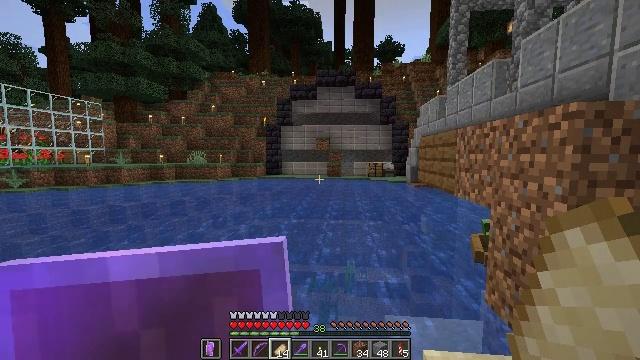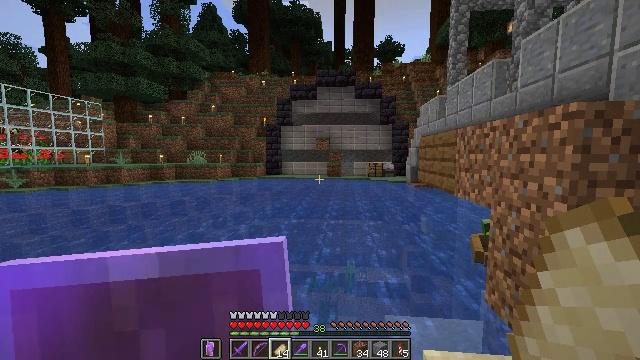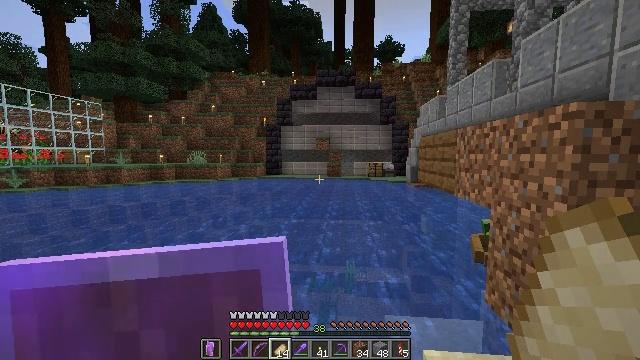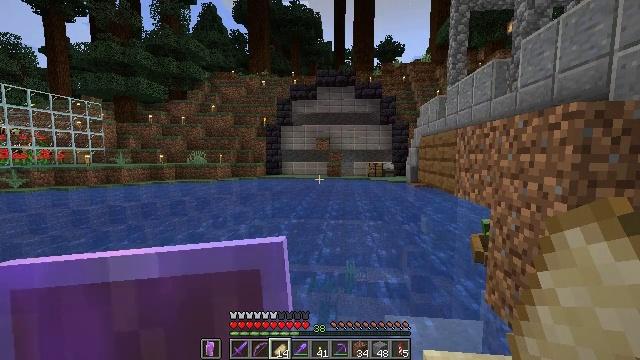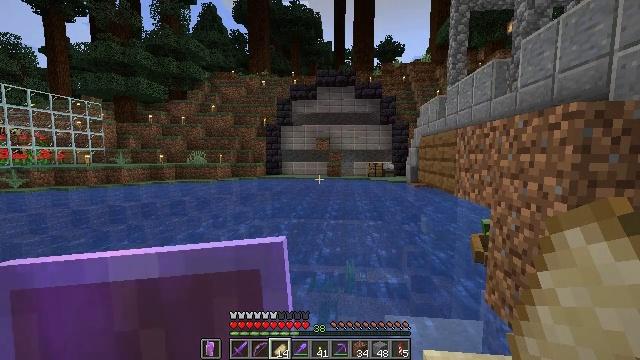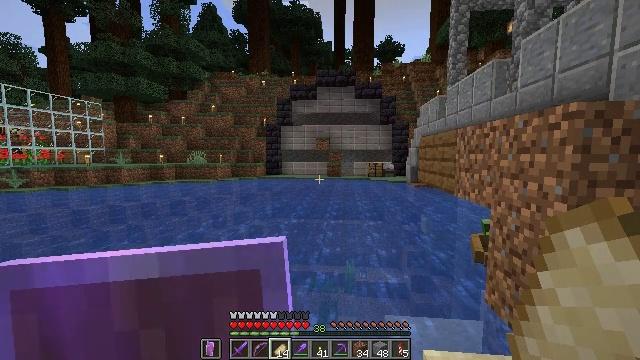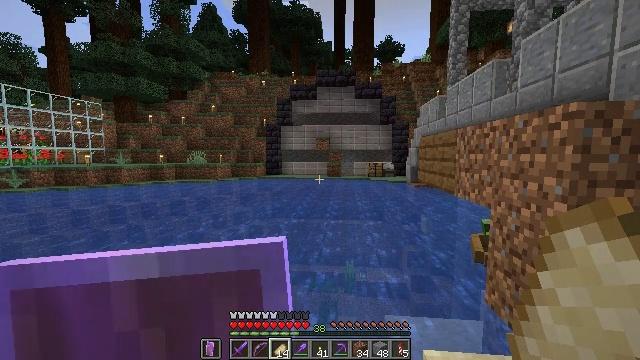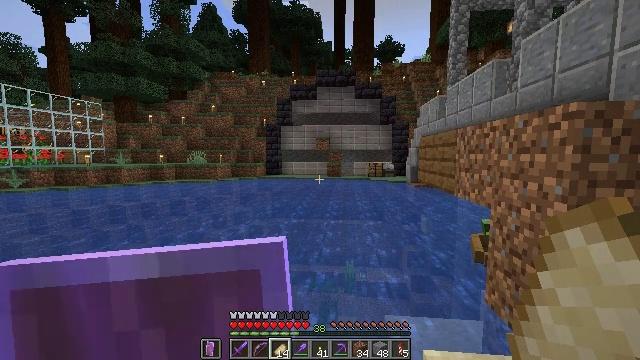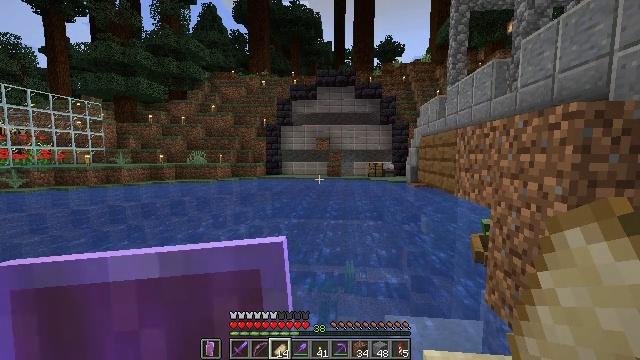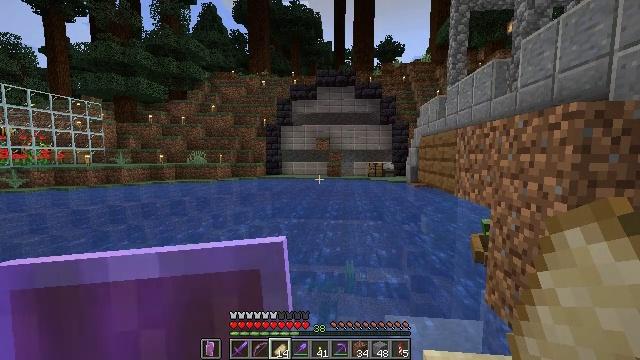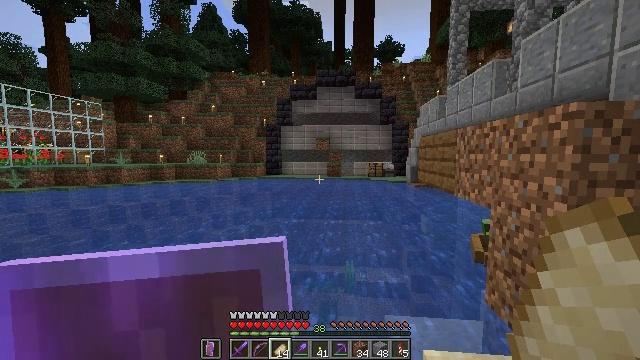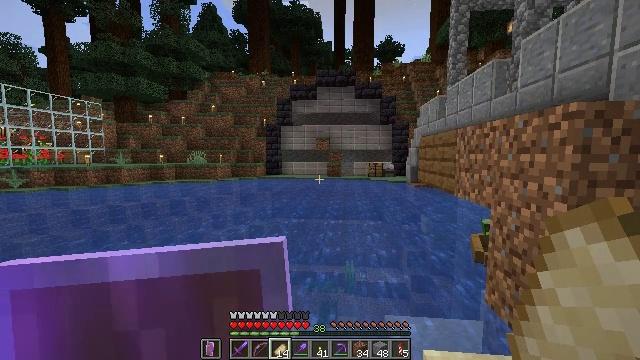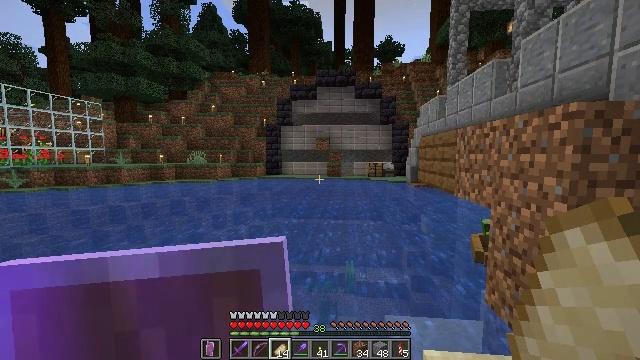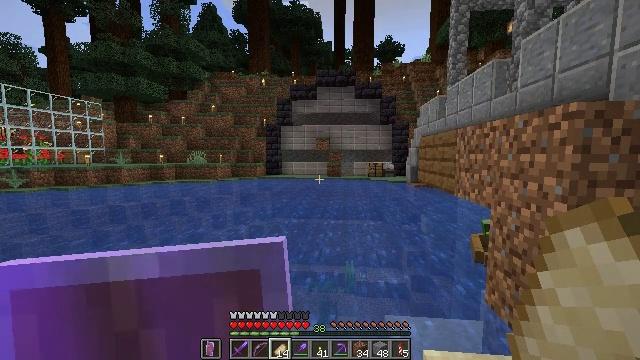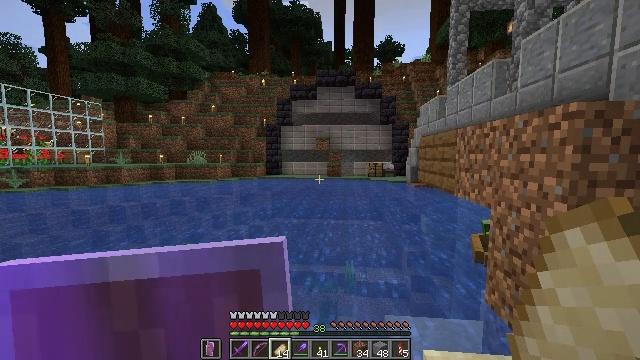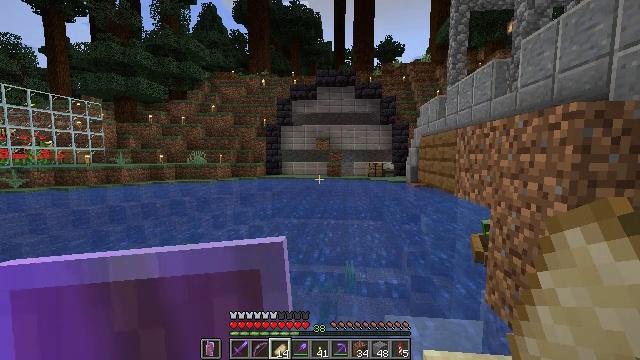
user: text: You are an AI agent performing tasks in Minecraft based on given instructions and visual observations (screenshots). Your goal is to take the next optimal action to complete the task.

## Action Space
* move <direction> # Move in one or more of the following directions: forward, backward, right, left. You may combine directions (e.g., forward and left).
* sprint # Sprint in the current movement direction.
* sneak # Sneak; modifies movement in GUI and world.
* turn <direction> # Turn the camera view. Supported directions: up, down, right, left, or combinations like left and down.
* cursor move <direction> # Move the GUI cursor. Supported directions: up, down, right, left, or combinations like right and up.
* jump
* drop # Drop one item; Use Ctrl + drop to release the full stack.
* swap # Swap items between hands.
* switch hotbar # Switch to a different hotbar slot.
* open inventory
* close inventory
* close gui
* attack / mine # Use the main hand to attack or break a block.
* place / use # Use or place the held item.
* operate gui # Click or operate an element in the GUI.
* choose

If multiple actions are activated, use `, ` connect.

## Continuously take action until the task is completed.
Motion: motion action
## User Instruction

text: Take down the wall torch for reuse.
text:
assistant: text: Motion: no_op
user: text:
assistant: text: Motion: no_op
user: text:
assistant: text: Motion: no_op
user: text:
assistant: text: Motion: no_op
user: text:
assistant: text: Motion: no_op
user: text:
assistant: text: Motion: no_op
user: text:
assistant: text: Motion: no_op
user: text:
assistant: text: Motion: no_op
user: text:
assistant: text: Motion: no_op
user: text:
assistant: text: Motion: no_op
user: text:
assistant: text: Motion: no_op
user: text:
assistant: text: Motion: no_op
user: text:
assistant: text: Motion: no_op
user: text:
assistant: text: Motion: no_op
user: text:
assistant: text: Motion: no_op
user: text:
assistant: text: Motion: no_op
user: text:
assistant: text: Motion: no_op
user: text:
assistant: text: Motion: no_op
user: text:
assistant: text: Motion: no_op
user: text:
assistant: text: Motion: no_op
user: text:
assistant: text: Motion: no_op
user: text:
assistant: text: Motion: no_op
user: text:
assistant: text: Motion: no_op
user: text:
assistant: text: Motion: no_op
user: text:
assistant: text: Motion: no_op
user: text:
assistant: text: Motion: no_op
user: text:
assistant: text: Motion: no_op
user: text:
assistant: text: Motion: no_op
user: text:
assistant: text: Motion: no_op
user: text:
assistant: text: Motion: move right